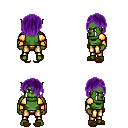
a pixel art fantasy rpg character, male body template, orc, green skin, gold arm armor, gold greaves, purple bangs hairstyle, brown slippers, four views (front, back, left, right), 2x2 character sprite sheet, small pixel art, hard edges, no anti-aliasing